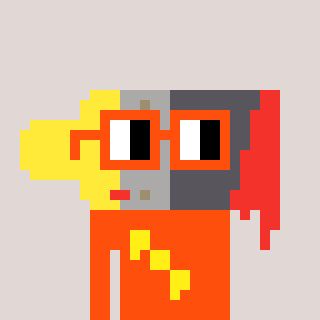
a pixel art character with square orange glasses, a paintbrush-shaped head and a orange-colored body on a warm background